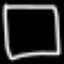
Label: square